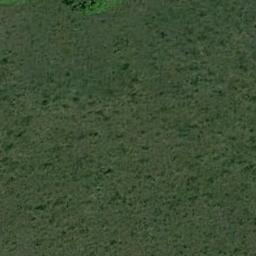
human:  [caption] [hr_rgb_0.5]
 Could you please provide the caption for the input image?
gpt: The entire image is dominated by grass .

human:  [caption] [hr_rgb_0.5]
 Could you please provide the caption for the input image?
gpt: This meadow has dense lower grasses and some taller grasses .

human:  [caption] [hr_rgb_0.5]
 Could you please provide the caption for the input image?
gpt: The meadow is dense but uneven .

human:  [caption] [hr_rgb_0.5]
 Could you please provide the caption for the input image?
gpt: The meadow is full of green grass .

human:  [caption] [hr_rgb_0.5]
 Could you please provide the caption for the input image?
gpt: A dense meadow with many green grass .